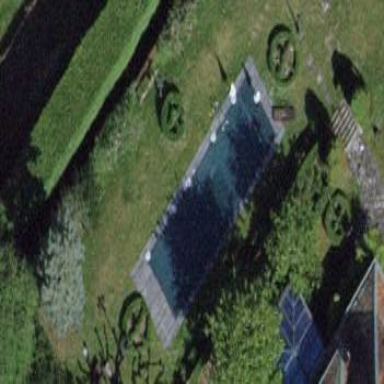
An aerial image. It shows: Swimming pool located in leisure land.